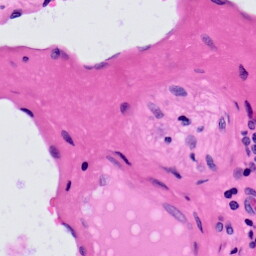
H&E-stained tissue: Prostate